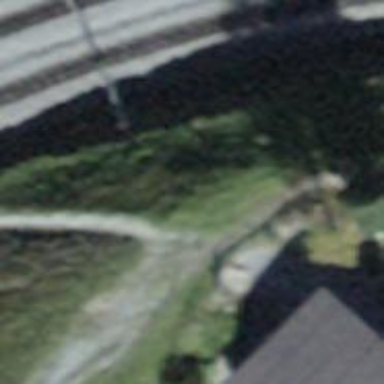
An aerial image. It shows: Gravel path.